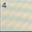
Piece: xx